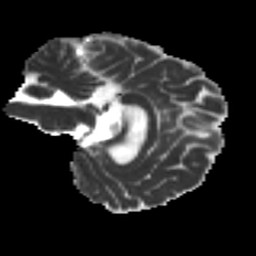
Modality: MD
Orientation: sagittal
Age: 36
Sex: female
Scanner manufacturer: ge
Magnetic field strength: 3 T
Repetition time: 7.8 s
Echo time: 0.0606 s